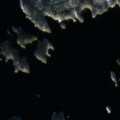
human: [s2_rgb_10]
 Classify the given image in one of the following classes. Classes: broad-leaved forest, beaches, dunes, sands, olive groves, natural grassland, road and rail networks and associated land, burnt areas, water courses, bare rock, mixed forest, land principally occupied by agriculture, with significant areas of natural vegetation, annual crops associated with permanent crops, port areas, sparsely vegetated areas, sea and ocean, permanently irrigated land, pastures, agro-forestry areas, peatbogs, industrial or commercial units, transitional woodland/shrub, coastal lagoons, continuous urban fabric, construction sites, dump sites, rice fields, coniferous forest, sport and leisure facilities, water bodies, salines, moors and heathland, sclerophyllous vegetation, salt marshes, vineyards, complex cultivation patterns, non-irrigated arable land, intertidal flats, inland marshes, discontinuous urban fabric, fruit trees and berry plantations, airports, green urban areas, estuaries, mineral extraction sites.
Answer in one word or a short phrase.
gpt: coniferous forest, mixed forest, water bodies